Question: I have a script where I need to keep the mid range always fixed for the ui slider.
The scenario is for an appointment of 10 mins, the slider should have the the mid range fixed.
I have done that, but don't know why, the min and max is having a 12 mins difference on the bar.
Say for example, if my timeslot starts from 17.30, the min of the ui slider displays as 17.18
I don't know why, but I can't fix this
Here's my script:
'''
<?php
$slot_data = $this->autoload_model->get_data_From_table("mclinicalperiod","*", "mclinicalperiod.Case = 'Old'")->result_array();
$start_time = $slot_data[0]['TimeFrom'];//17.30
$end_time = $slot_data[0]['TimeTo']; //21.29
?>
<legend>Free SLot</legend>
<div style="width:100%; background-color: #cfcfcf; height:30px">
<a href="javascript:void(0)" onclick="get_slider_time()">Free Slot (From <?php echo $start_time;?> To <?php echo $end_time;?>)</a>
</div>
<script>
function get_slider_time() {
$('#silder_container').fadeIn();
var s_t = "<?php echo $start_time;?>";
var e_t = "<?php echo $end_time;?>";
var s_time = parseFloat(s_t*60);
var e_time = parseFloat(e_t*60);
var time_min = '<?php echo $time;?>';
$("#slider").slider({
range:true,
//min: parseFloat(s_time+ parseInt(time_min)+2),
min: parseFloat(s_time),
//max: parseFloat(e_time + parseInt(time_min)+2),
max: parseFloat(e_time),
values:[parseFloat(s_time),parseFloat(s_time + parseInt(time_min))],
slide: function(e, ui) {
var index = $(this).children("a").index(ui.handle);
var next = (index == 0) ? 1 : 0;
if((ui.values[ 1 ] - ui.values[ 0 ]) >= parseInt(time_min) || (ui.values[ 1 ] - ui.values[ 0 ]) < parseInt(time_min)) {
var newVal = (index == 0) ? ui.values[ 0 ] + parseInt(time_min) : ui.values[ 1 ] - parseInt(time_min);
$("#slider").slider("values", next, newVal);
}
var hours1 = Math.floor(ui.values[0] / 60);
var minutes1 = ui.values[0] - (hours1 * 60);
if(hours1.length < 10)
hours1= '0' + hours1;
if(minutes1 < 10)
minutes1 = '0' + minutes1;
if(minutes1 == 0)
minutes1 = '00';
var hours2 = Math.floor(ui.values[1] / 60);
var minutes2 = ui.values[1] - (hours2 * 60);
if(hours2.length < 10)
hours2= '0' + hours2;
if(minutes2 < 10)
minutes2 = '0' + minutes2;
if(minutes2 == 0)
minutes2 = '00';
$('#timefrom').val(hours1+':'+minutes1);
$('#timeto').val(hours2+':'+minutes2);
}
});
}
</script>
<div id="silder_container" style="display:none">
<div>
<div id="slider"></div>
</div>
<input type="text" id="single_surgery" name="single_surgery" readonly value="<?php echo $surgery;?>"/>
<input type="text" id="timefrom" name="timefrom" readonly placeholder="StartTime"/>
<input type="text" id="timeto" name="timeto" readonly placeholder="EndTime"/>
</div>
'''
How can I fix this error?

## Edit
I am putting my jsfiddle, but it's not working.
<URL>
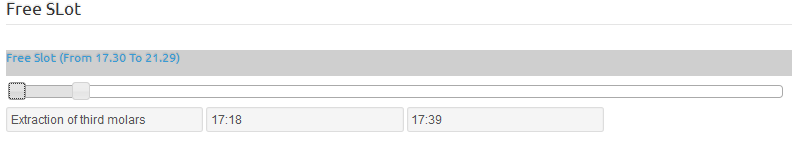
Answer: For future reference: I couldn't get your code to work even after removing the PHP tags.
Examining your code, I think the problem lies within your handling the times as decimal numbers.
'''
var s_t = "17.30";
var e_t = "21.29";
var s_time = parseFloat(s_t*60);
var e_time = parseFloat(e_t*60);
'''
Here both times are multiplied with 60, which I believe is meant to convert them into minutes. The error here is that 's_t' is '17.30', '17:30', which is 17.3 hours, which in turn is 17 hours and 18 minutes.
You must either convert the original timestamps to their correct values (e.g. 17:30 becomes 17.50) or parse the minute values from the timestamps separately. Note that using precise decimal values gets tricky when using values other than 00, 15, 30, and 45, since one minute is 1/60 of an hour.
: With this code you can convert the decimals into minutes:
'''
var s_t = "17.30";
var e_t = "21.29";
var s_h = parseInt(s_t);
var e_h = parseInt(e_t);
var s_m = parseInt((s_t-s_h)*100);
var e_m = parseInt((e_t-e_h)*100);
var s_time = s_h*60+s_m;
var e_time = e_h*60+e_m;
'''
First I am extracting the hour value by deducting the integer value of the decimal. Then I am simply multiplying the decimal value by '100', which is the number of minutes desired.